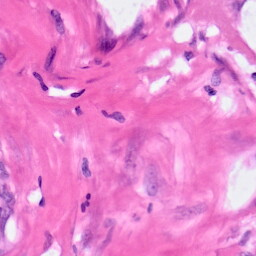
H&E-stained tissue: Pancreatic